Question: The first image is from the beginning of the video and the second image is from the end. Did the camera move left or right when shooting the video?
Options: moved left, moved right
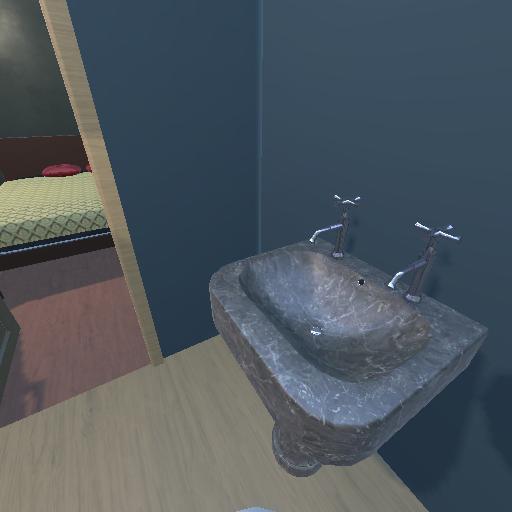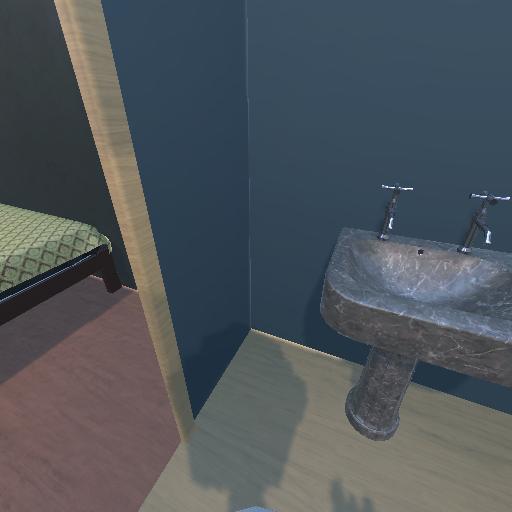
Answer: moved left